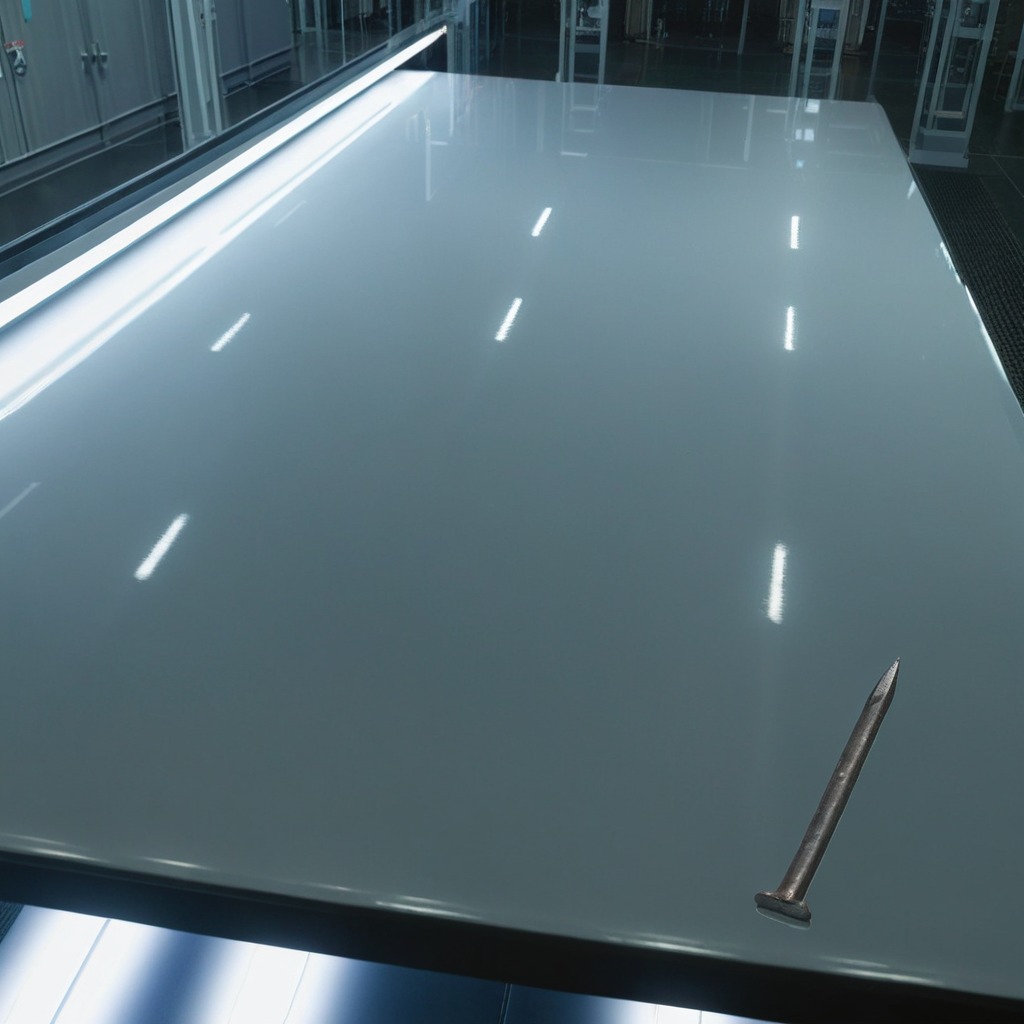
A nail is lying on a table in a ship maintenance bay.